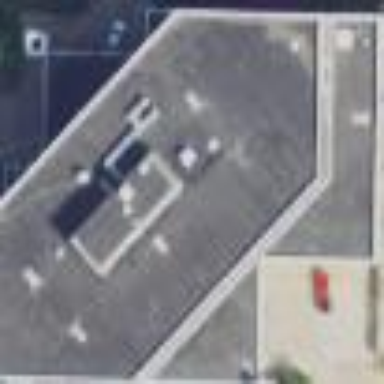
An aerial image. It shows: Hospital building.